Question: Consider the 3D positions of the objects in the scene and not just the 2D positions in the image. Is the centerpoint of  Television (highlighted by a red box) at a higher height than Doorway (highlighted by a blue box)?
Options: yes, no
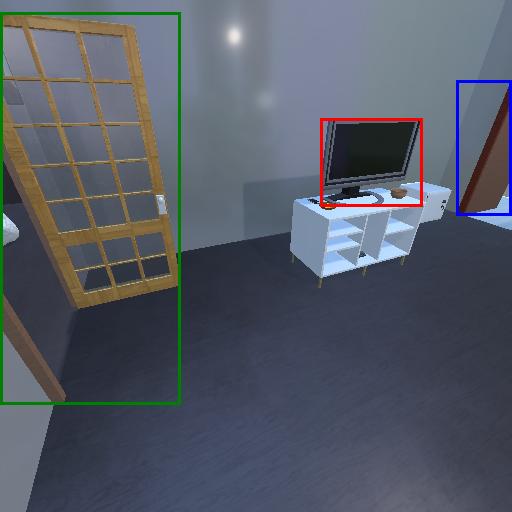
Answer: yes